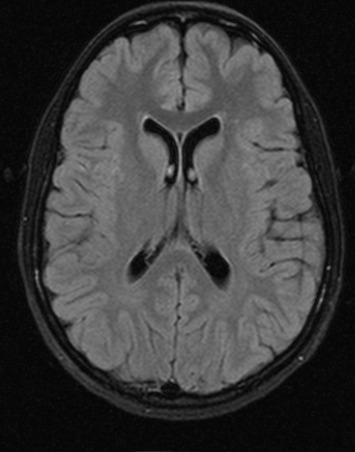
Label: notumor